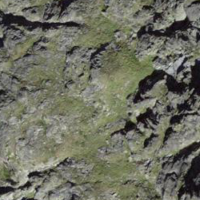
EUNIS habitat code: 31
Species observed at this site:
Pyrrhocorax graculus
Aquila chrysaetos